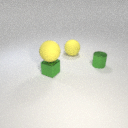
small green metal cube below large yellow rubber sphere